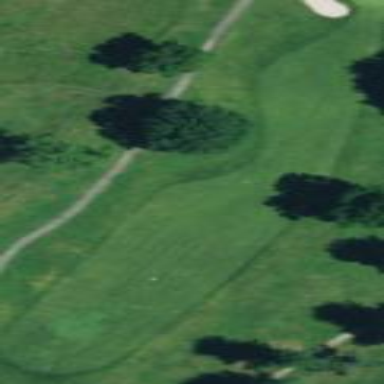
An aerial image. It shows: Golf fairway surrounded by grass.